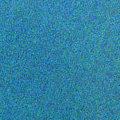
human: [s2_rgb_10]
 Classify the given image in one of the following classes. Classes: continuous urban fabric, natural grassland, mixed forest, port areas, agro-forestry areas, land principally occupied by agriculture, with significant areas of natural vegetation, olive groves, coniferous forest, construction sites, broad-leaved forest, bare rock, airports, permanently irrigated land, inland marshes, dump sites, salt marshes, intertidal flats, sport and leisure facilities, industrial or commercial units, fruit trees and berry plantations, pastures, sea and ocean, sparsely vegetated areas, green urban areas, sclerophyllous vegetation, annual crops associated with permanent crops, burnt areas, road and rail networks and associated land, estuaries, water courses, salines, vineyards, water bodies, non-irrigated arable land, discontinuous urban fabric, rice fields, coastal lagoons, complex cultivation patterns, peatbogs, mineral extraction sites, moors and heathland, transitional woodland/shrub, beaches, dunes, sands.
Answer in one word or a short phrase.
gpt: sea and ocean